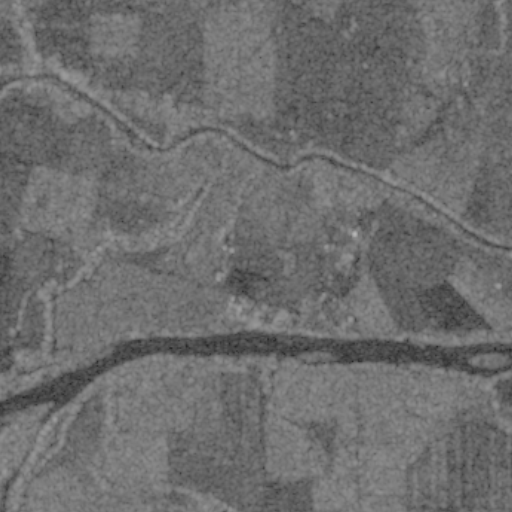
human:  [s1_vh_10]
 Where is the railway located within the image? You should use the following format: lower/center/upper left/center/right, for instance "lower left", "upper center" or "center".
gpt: The railway is located in the upper left of the image.
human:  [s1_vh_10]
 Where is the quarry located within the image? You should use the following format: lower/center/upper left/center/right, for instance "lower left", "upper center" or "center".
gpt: There is no quarry in the image.

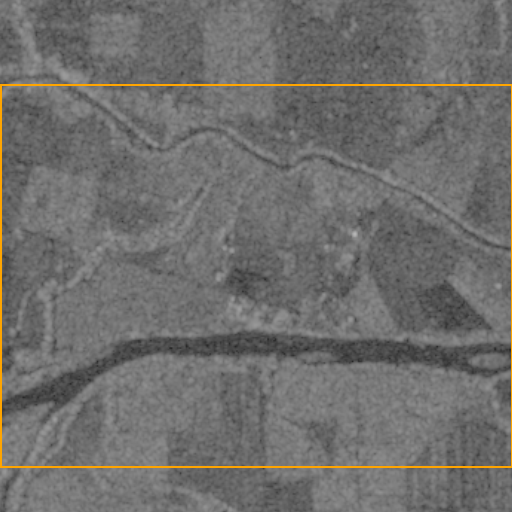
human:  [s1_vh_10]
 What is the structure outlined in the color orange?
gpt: The structure outlined in orange is a crop field.
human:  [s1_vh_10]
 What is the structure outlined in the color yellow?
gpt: There is no yellow outline.